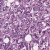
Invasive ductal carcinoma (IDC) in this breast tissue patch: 1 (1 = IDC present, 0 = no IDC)